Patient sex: M
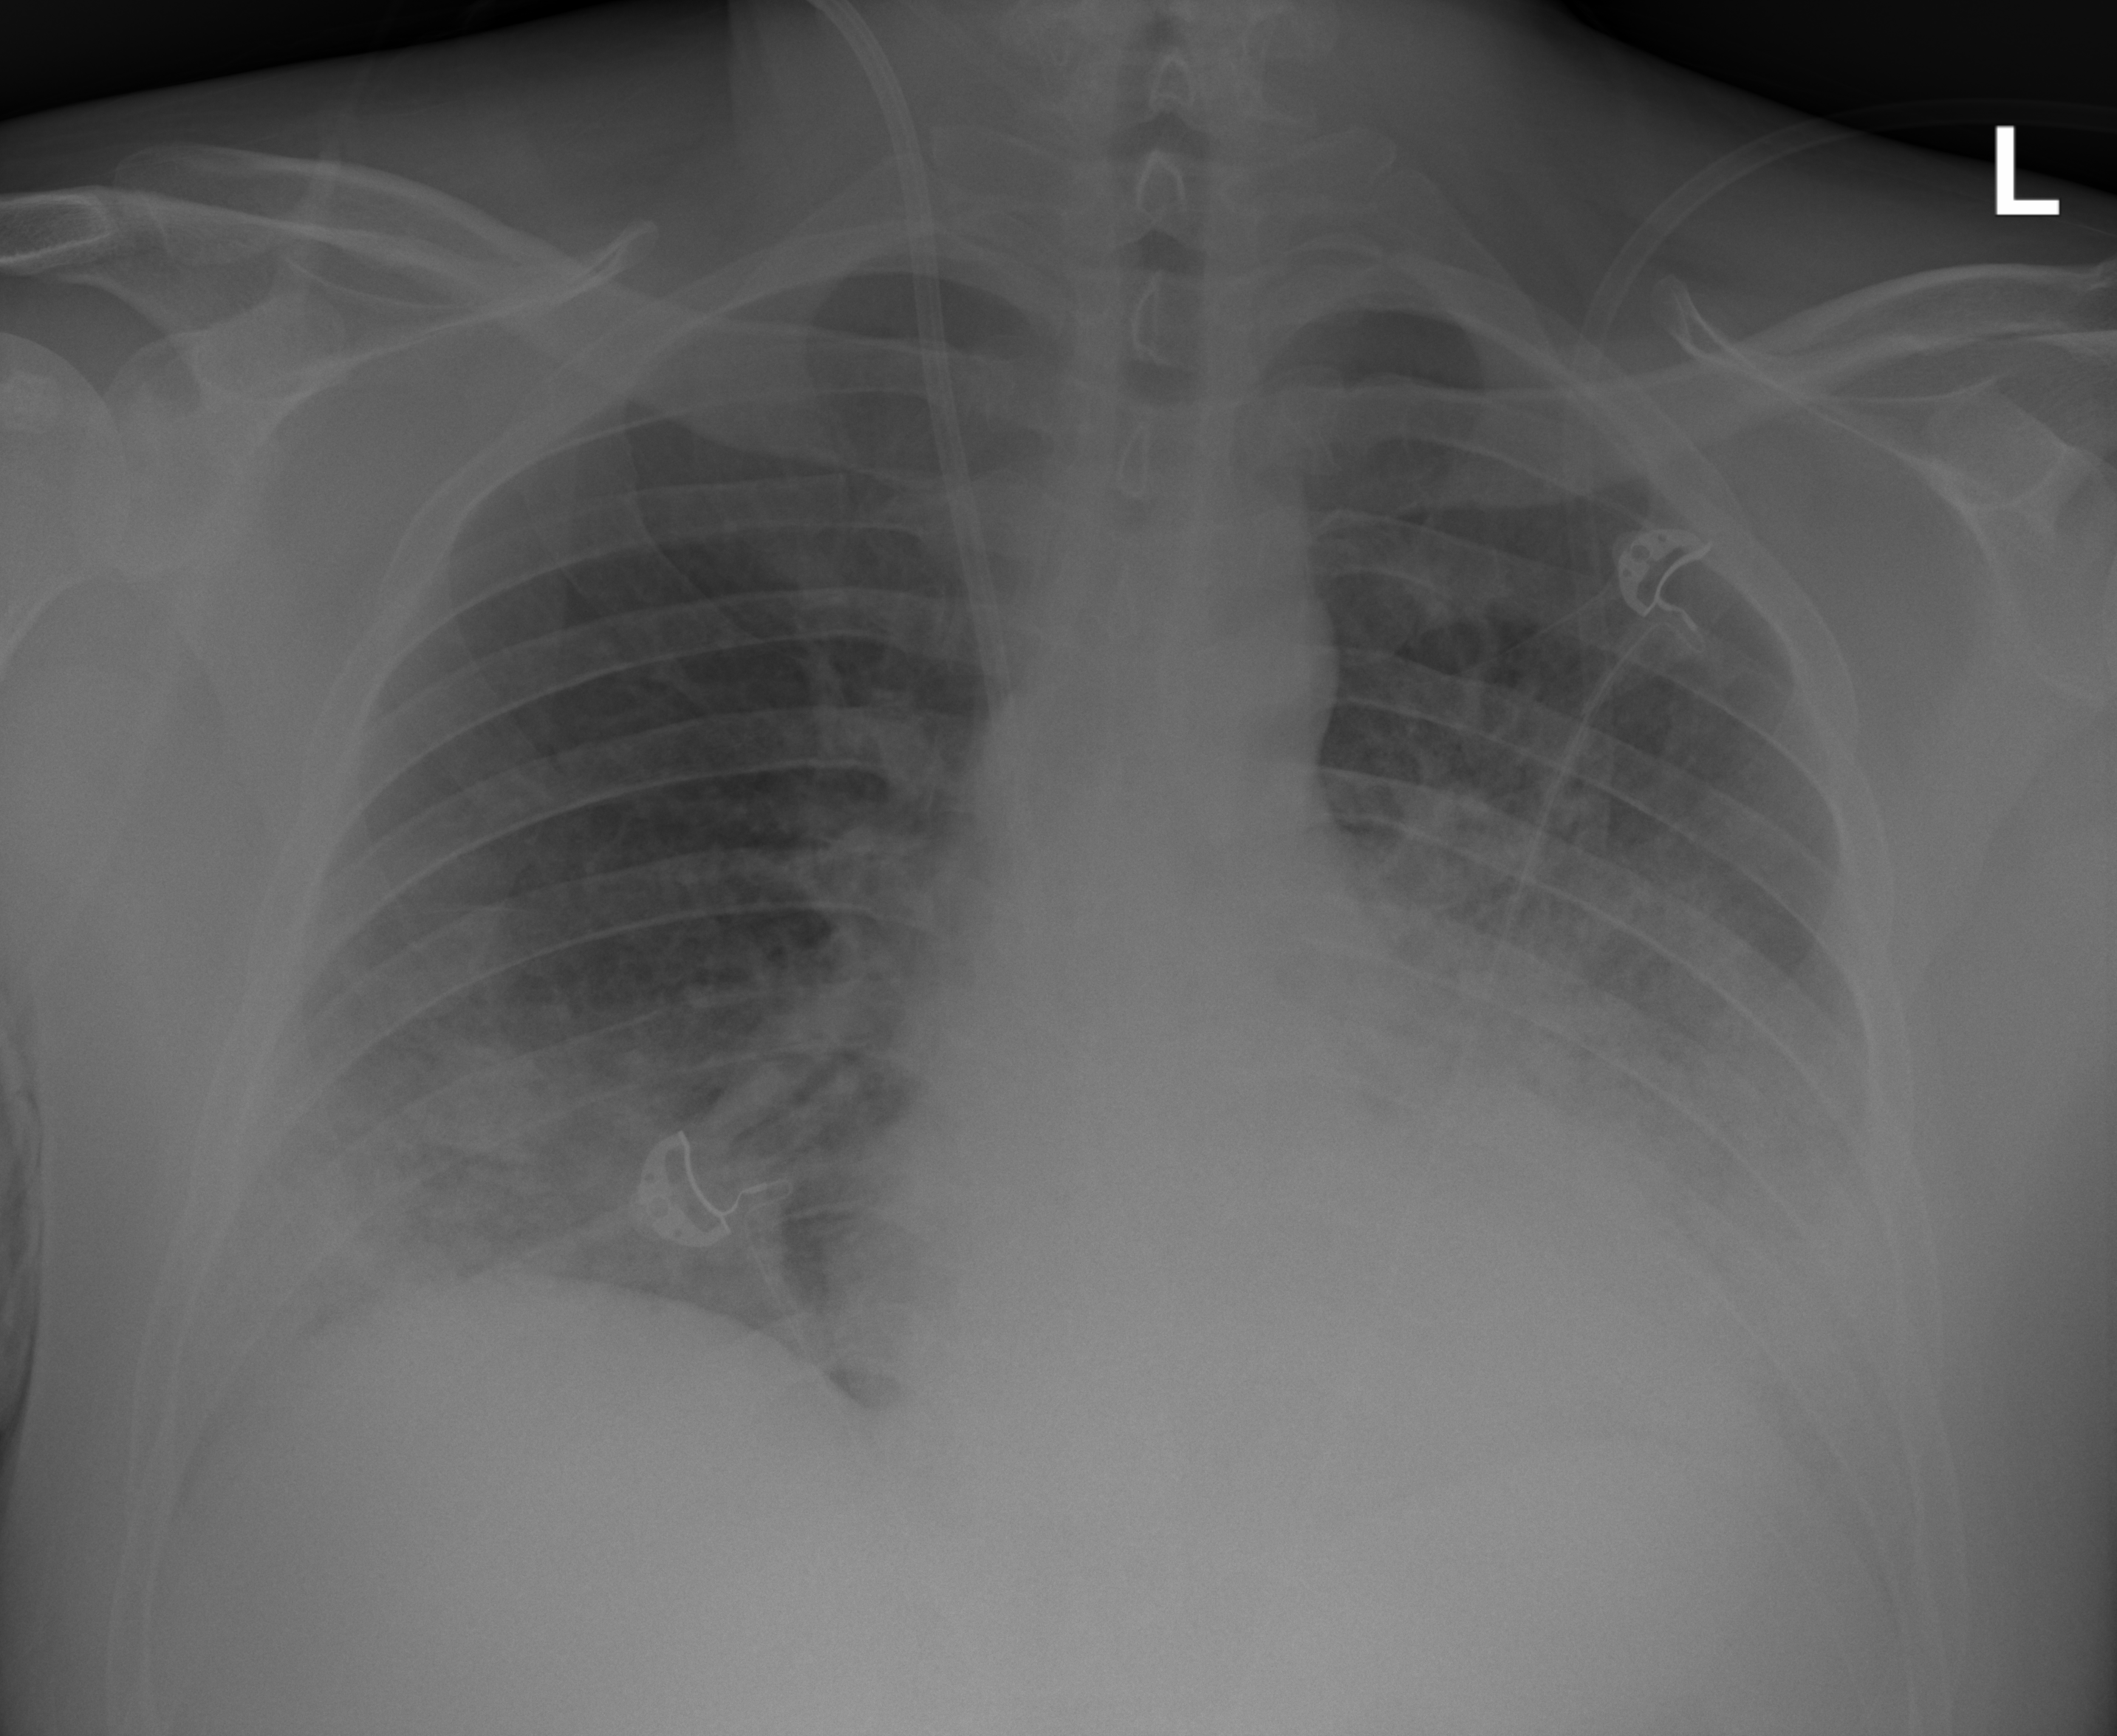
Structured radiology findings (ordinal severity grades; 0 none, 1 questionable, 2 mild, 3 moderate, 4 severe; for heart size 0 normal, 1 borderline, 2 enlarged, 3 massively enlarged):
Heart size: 1
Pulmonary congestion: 0
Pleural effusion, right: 2
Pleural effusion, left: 2
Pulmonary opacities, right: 2
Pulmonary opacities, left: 3
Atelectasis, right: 2
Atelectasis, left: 3